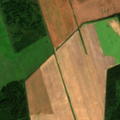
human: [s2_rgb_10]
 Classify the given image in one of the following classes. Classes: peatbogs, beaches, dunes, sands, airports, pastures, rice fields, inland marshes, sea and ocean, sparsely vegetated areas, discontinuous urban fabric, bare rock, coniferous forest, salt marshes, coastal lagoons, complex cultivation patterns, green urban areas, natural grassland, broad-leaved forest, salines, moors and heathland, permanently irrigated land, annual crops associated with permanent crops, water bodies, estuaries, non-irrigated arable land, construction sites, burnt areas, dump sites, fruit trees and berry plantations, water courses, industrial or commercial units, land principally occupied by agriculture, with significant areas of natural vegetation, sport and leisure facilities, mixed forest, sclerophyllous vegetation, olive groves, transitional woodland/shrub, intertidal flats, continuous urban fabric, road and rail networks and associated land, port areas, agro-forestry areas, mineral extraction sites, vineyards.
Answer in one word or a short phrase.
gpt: non-irrigated arable land, pastures, land principally occupied by agriculture, with significant areas of natural vegetation, broad-leaved forest, mixed forest